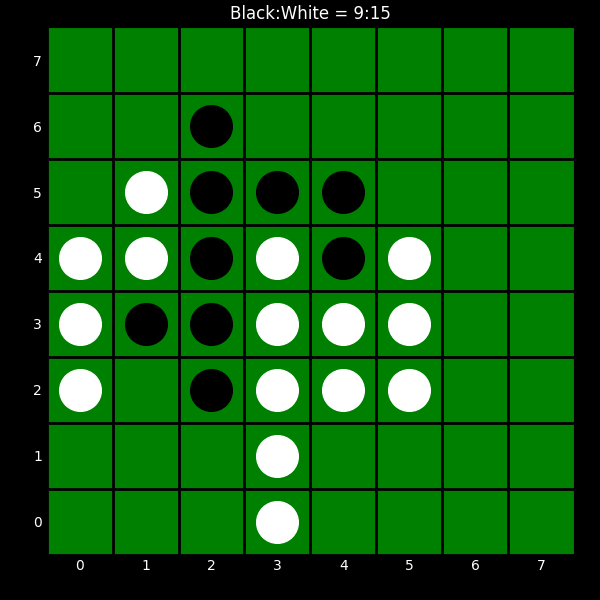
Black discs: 9
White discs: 15